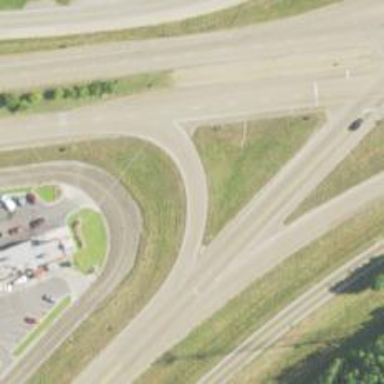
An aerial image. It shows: Primary link highway.